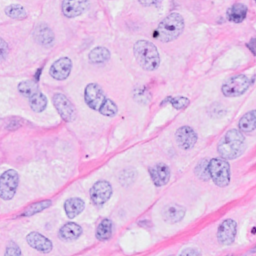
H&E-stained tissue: Breast